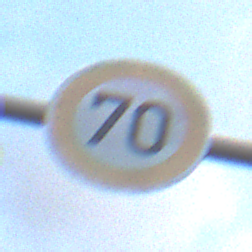
Verkehrszeichen: Geschwindigkeit70
Umgebung: Outdoor, Nature
Tageszeit: SunriseSunset
Wetter: PartlyCloudy
Licht: Natural
Jahreszeit: NotSpecified
Kontrast: LowContrast